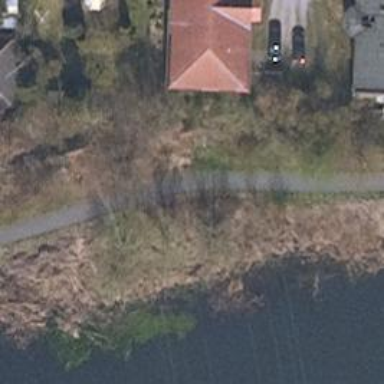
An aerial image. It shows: Asphalt cycleway.